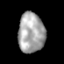
Tissue: prostate
Cell type: Myeloid cells
Senescence score: 0.3073
Nuclear area (px): 1034
Mean DAPI intensity: 166.487